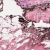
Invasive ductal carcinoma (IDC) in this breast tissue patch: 0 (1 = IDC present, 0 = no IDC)